Question: My scenario:
1. create an Id
2. enter Id into the search field, that was created in step 1.
If the id is available in the list of ids visible/available on the current screen(screenshot below), I am ale to get the id, and enter into the search field. However, if the id is not visible/available on the current screen, the script fails to retrieve it. In that case, I will have to click on the Right-Arrow button to advance to the next list, search for the id there, and enter in the search field.
My code below gets the id, if it is available in the first screen. I did try to use if statement, but its not working. Any help is greatly appreciated!
My Script:
'''
/*3. Enter the Site ID of the advertiser created in the previous step.*/
//this finds the ANY <a> tag with the text supplied by the site_id
WebElement siteId = driver.findElement(By.xpath("//a[.='" + site_id + "']"));
WebDriverWait wait = new WebDriverWait(driver, 60);
wait.until(ExpectedConditions.presenceOfElementLocated(By.xpath("//a[.='" + site_id + "']")));
if(!(driver.findElement(By.xpath(PvtConstants.READ_SITES_IDS)).getText().contains("//a[.='" + site_id + "']"))){
//click on the Right-Arrow Button
driver.findElement(By.xpath(".//*[@id='dataTableSite_wrapper']/div[3]/div[2]/span[3]")).click();
//get a text/copy of the site_id
String getThePreviouslyCreatedsiteId = siteId.getText().trim();
//insert the text into the Advanced Filters Search Field
driver.findElement(By.id(PvtConstants.READ_SITES_ADVANCED_FILTER_SITE_SEARCH_FIELD)).sendKeys(getThePreviouslyCreatedsiteId);
'''
UI Screenshot:

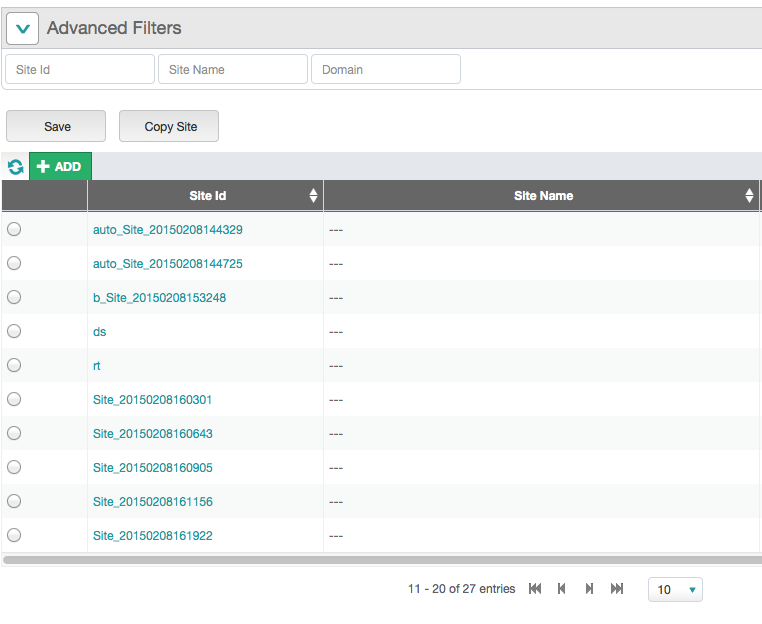
Answer: In such a scenario you can do one thing...
get the no. of entries you are getting (like here 27) and divide it by no. of paginations you have to go. After that in a loop (like here it will be 3), find the element by xpath using given site_id, if its available it will break the loop else click on next page.
Code will be somewhat like this:
'''
WebDriverWait wait = new WebDriverWait(driver, 60);
WebElement siteId = null;
while(i!=pagination){ // pagination is no. of pages you need to scrap
try{
siteId = wait.until(ExpectedConditions.presenceOfElementLocated(By.xpath("//a[.='" + site_id + "']"))); // will check for element to be visible, if not found then timeout exception will be thrown
break; // if found will break the loop
} catch(TimeoutException toe){
driver.findElement(By.xpath(".//*[@id='dataTableSite_wrapper']/div[3]/div[2]/span[3]")).click(); // clicking next arrow
i++; // incrementing counter
}
}
'''